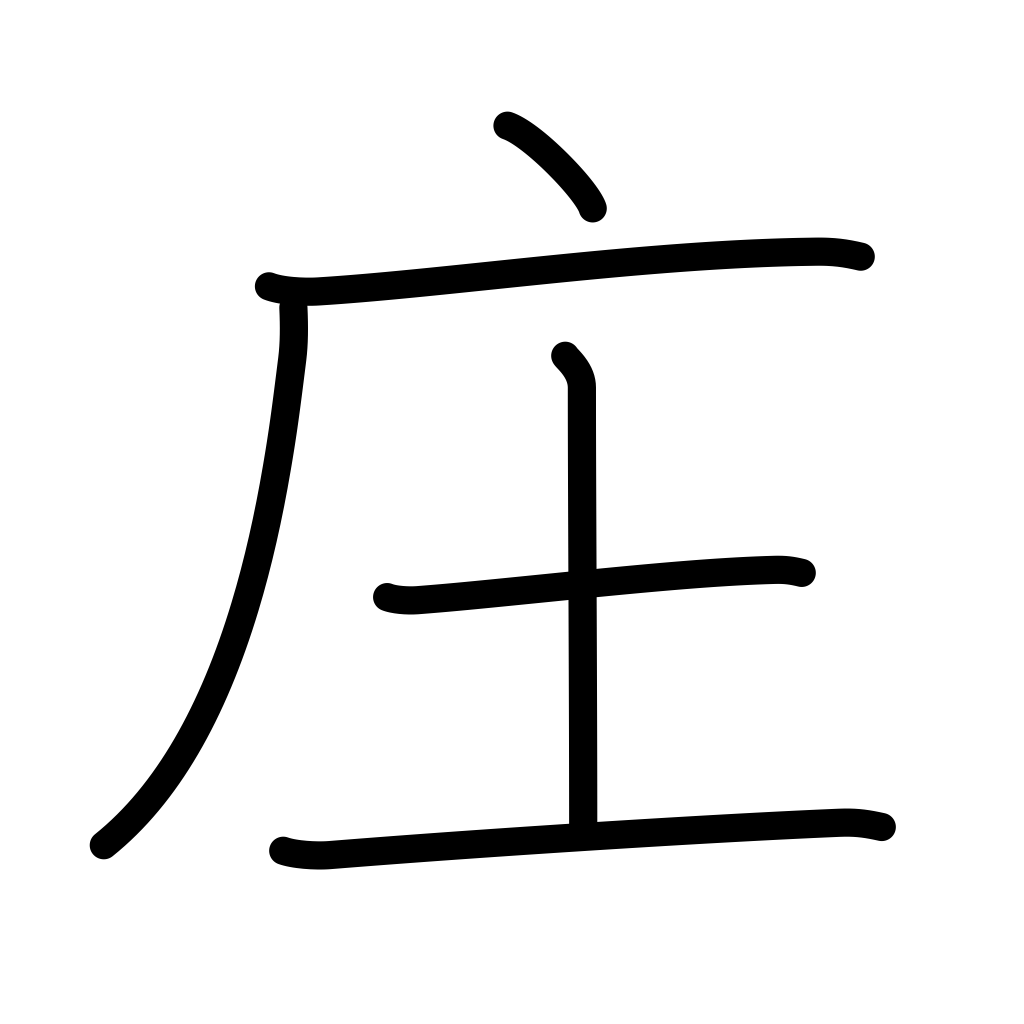
Meaning: level, in the country, manor, village, hamlet